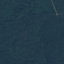
Land use / land cover: Forest